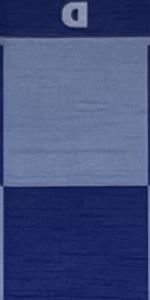
Label: Empty